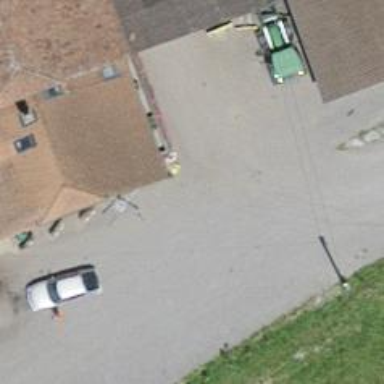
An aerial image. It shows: Convenience shop.